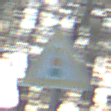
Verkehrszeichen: Lichtzeichenanlage
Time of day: SunriseSunset
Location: Outdoor (Nature)
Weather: Clear
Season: Winter
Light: Natural